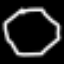
Label: octagon